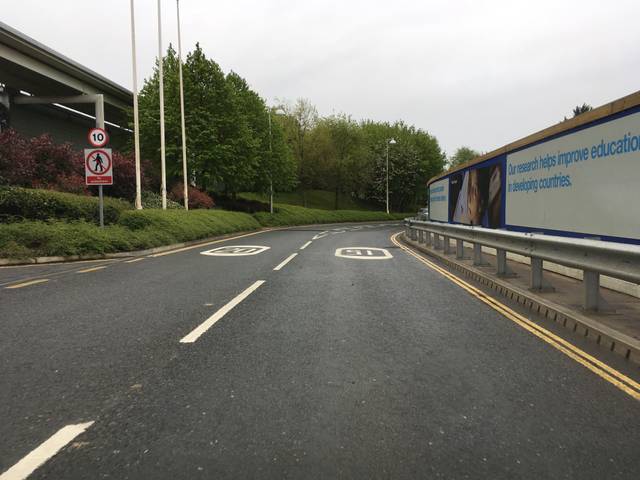
Region: United Kingdom
Coordinates: 51.378, -2.325